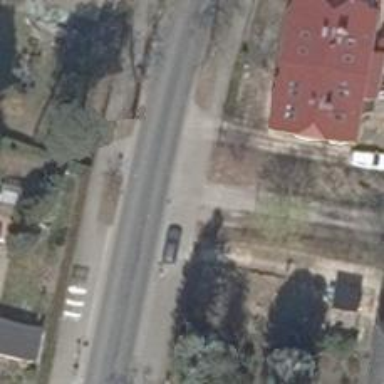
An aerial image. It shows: Residential road.